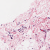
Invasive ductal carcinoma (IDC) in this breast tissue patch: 0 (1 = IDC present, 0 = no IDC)